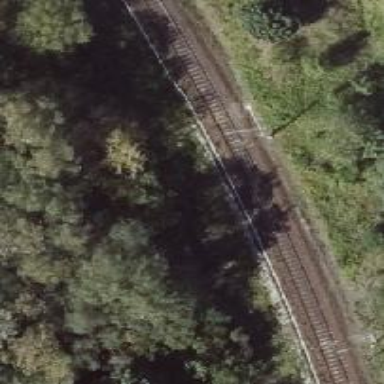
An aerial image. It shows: Milestone along the railway with catenary mast.